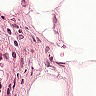
Metastatic tissue present: no